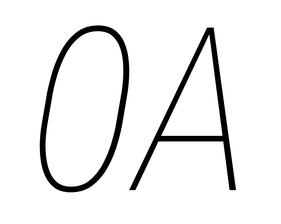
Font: Roboto-Italic_Condensed_Thin_Italic